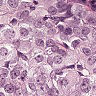
Metastatic tissue present: yes